Question: I have a 'ScrollView' combined with a 'PageControll' and it contains 5 images which I want them to scroll. My problem is that the 'ScrollView' width even if it is 320 in simulator it doesn't show covering the all width.

This is my code:
'''
override func viewDidLoad() {
super.viewDidLoad()
images.append(UIImage(named: "one.jpg")!)
images.append(UIImage(named: "two.jpg")!)
images.append(UIImage(named: "three.jpg")!)
images.append(UIImage(named: "four.jpg")!)
images.append(UIImage(named: "five.jpg")!)
for var i = 0; i < images.count; i++ {
var frame: CGRect = CGRectMake(0, 0, 0, 0)
frame.origin.x = self.scrollView.frame.size.width * CGFloat(i)
frame.origin.y = 0;
frame.size = self.scrollView.frame.size;
var imageView: UIImageView = UIImageView(frame: frame)
imageView.image = images[i]
self.scrollView.addSubview(imageView)
}
self.scrollView.contentSize = CGSizeMake(scrollView.frame.size.width * CGFloat(images.count), scrollView.frame.size.height)
}
'''
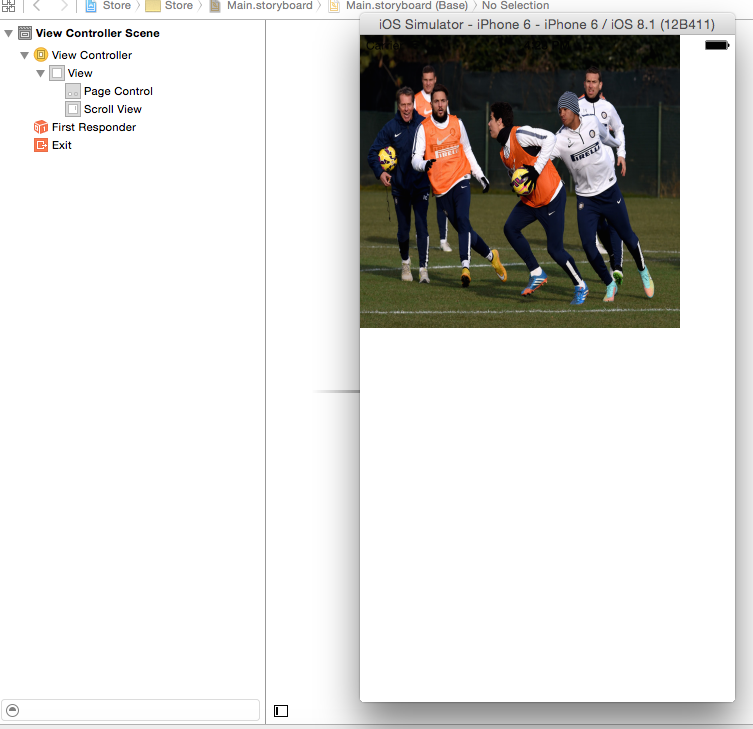
Answer: Most likely, the scroll view's width is the correct size, but the content-mode of the UIImageView is set incorrectly such that as a result of the image being displayed having a smaller size than the scroll view, it will not fill the whole of the image view as you wanted.
'''
imageView.contentMode = UIViewContentModeScaleAspectFill;
// Swift
imageView.contentMode = .ScaleAspectFit
'''